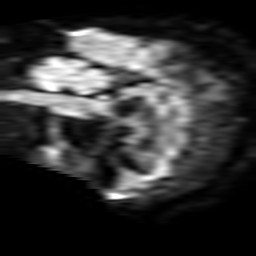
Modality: TRACE
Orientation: sagittal
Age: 49
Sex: male
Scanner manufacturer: philips
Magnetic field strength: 3 T
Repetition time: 3.33 s
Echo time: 0.076 s